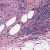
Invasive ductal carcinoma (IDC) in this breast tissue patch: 1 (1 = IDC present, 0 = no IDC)